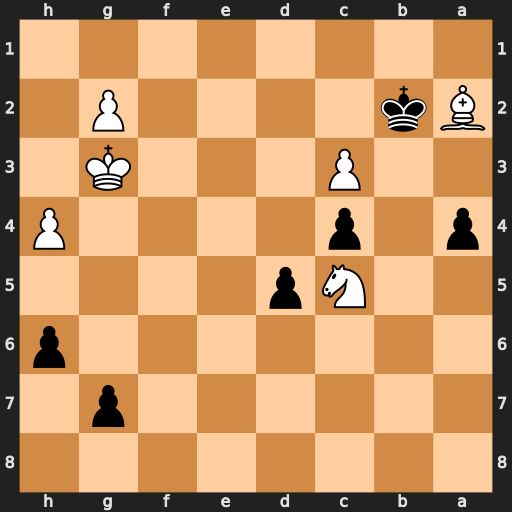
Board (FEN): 8/6p1/7p/2Np4/p1p4P/2P3K1/Bk4P1/8
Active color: b
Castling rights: -
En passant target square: -
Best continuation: a3 Kf4 Kxa2